Question: I'm approaching 100% code coverage by phpunit unit tests, but the only thing i'm currently not covering is the routing. And i'm unsure as how to test it. Can anyone be of assistance?
I'm using the Silex framework to do my routing in the following manner:
'''
$api->put('/update/{websiteName}/{endpointName}', function($websiteName, $endpointName, Request $request) use ($databaseServiceContainer, $sourceRetrievalService) {
$controller = new RequestController(
$databaseServiceContainer,
$sourceRetrievalService
);
return $controller->update(
$websiteName,
$endpointName,
$request
);
});
'''
Creating the routing themselves is covered, but not the anonymous callback within.
As you can see within this image:

The full code is available at <URL>
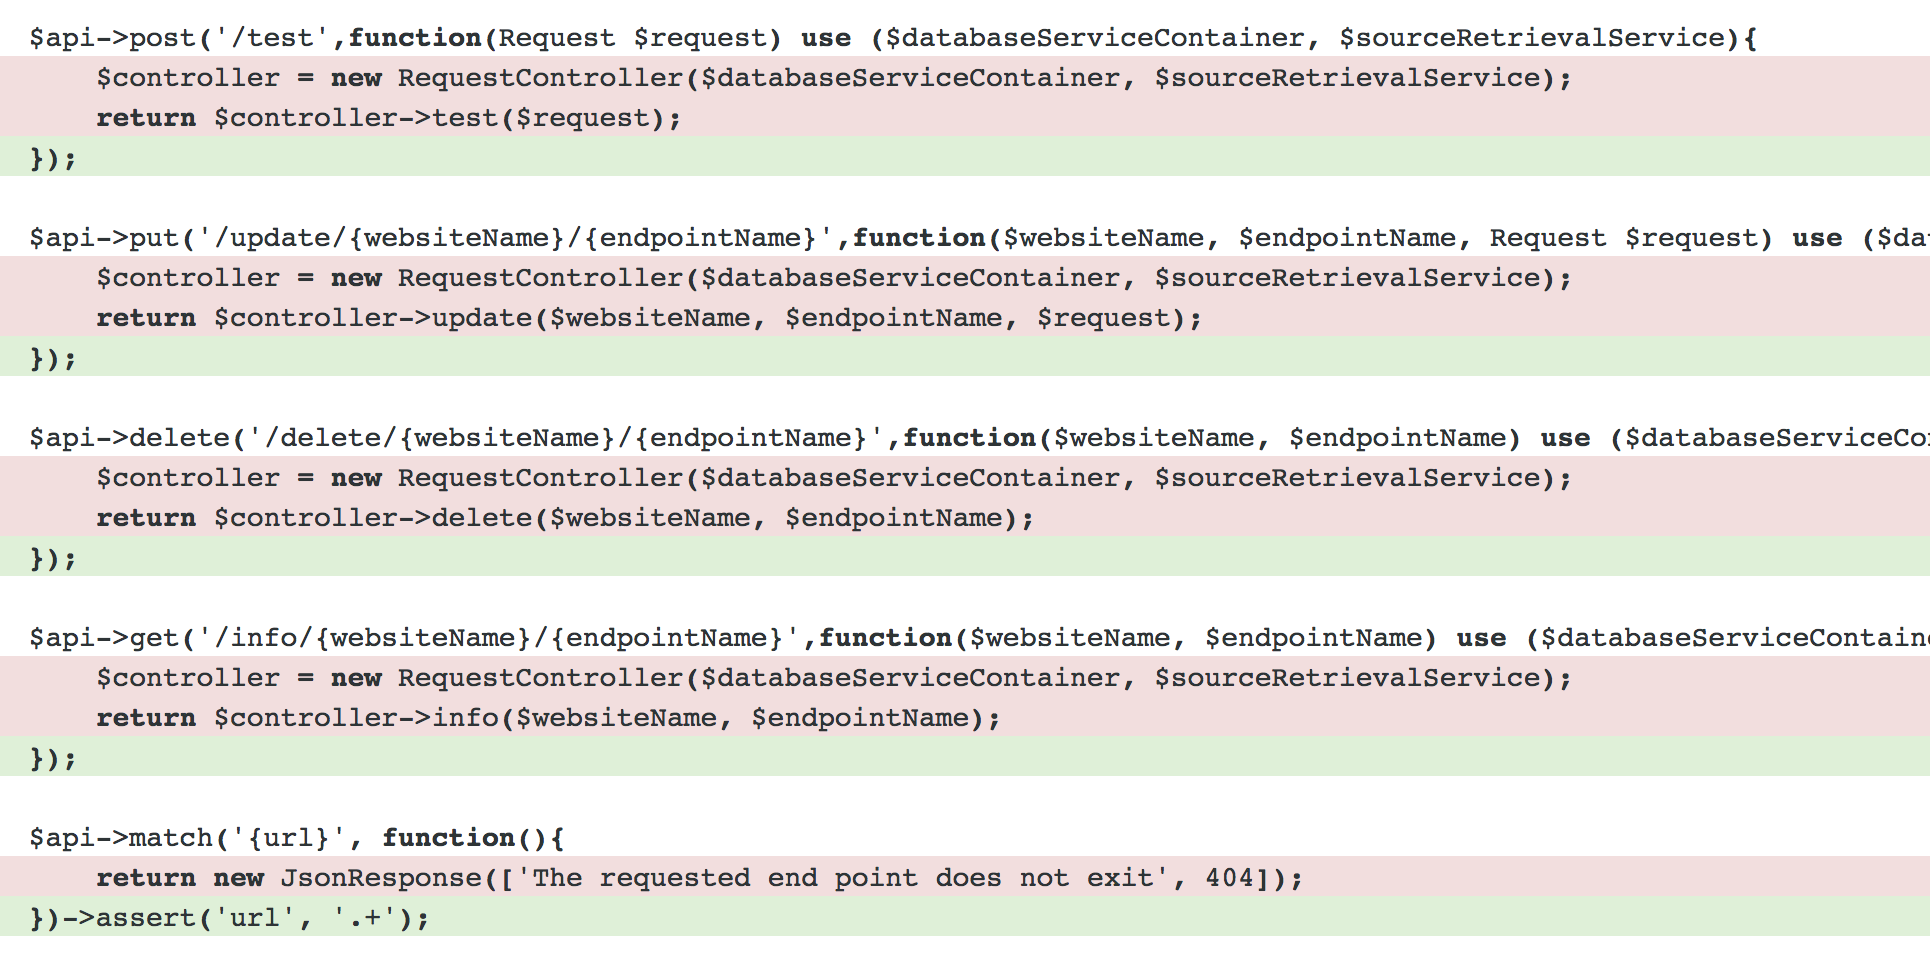
Answer: I'm pretty sure this no need to be unit tested. You can cover a router by the functional/acceptance tests.
But if you really want to cover a router configuration by the unit tests you can use this approach:
'''
// ...
$path = '/foo';
$app = new Application();
$app->get($path, function () {
return 'foo';
});
$request = Request::create($path, 'GET');
$response = $app->handle($request);
$this->assertEquals('foo', $response->getContent());
// ...
'''
Looking for <URL>, the dependensies is getting from DI here. This will be hard to support, so it makes sense to think about how to make this class more testable.
Hope this helps!